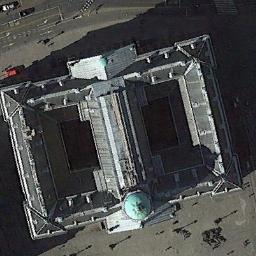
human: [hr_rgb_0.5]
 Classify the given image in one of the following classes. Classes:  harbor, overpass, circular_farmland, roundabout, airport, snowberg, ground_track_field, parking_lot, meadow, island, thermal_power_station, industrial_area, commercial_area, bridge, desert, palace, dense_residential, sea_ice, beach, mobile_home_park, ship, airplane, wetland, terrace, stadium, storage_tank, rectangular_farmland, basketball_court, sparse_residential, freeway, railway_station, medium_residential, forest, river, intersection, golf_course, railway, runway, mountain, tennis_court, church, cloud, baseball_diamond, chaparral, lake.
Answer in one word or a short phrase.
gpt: church